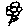
Label: flower